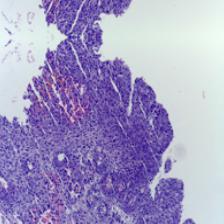
Diagnosis: OSCC